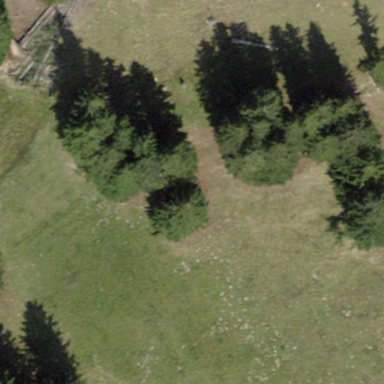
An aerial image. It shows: Forest area.